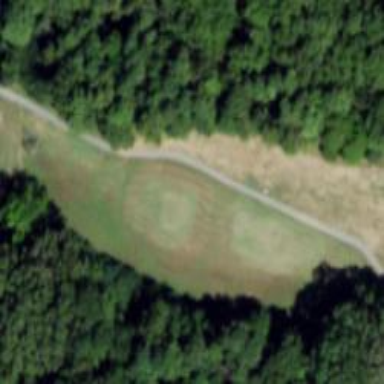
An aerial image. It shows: Golf hole.